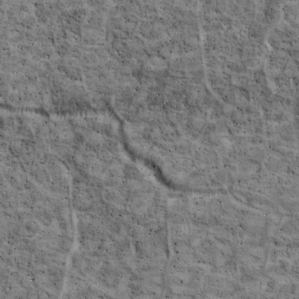
Label: non_frost